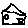
Label: house